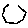
Label: hexagon